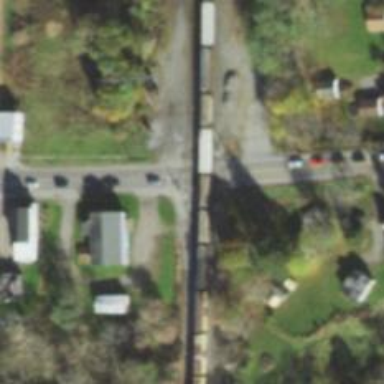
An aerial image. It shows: Railway siding for service.